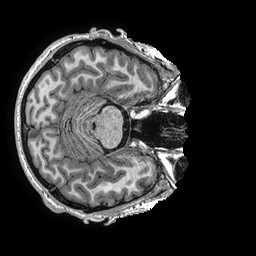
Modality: T1w
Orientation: axial
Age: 22
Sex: male
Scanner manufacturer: ge
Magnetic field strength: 3 T
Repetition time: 0.006952 s
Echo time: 0.00292 s